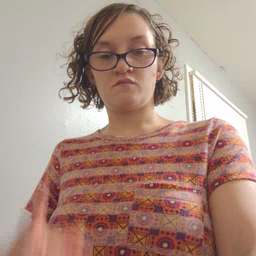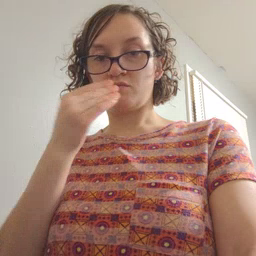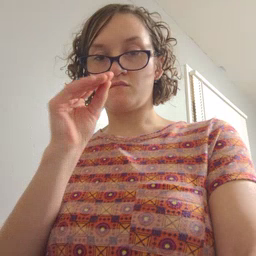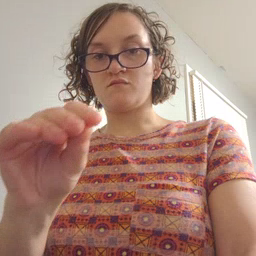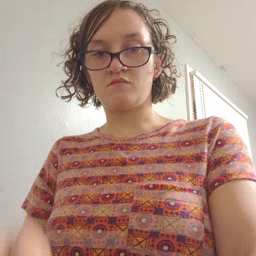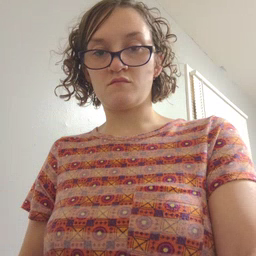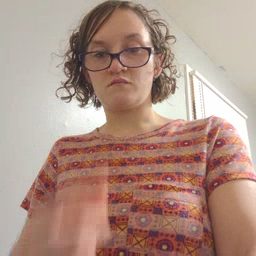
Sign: kiss